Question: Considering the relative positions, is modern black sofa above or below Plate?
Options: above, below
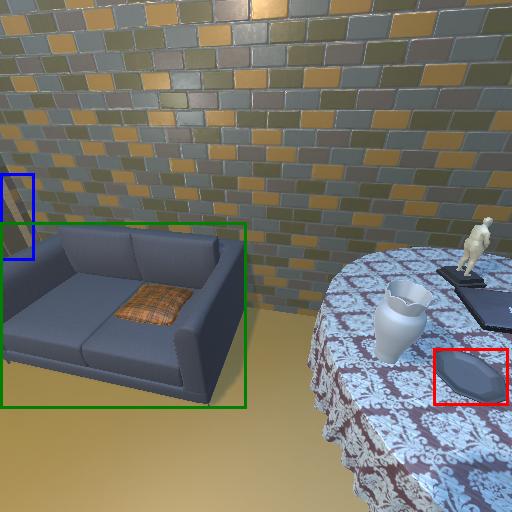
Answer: above